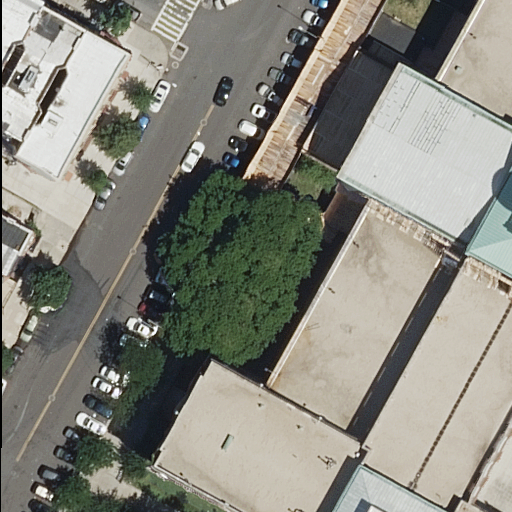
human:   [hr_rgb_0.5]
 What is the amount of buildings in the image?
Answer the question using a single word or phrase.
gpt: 6

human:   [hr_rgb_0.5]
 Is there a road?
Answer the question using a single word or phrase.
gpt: yes

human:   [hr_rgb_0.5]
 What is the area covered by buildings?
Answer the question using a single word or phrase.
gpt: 1043m2

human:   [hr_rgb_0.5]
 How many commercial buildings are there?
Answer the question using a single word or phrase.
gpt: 0

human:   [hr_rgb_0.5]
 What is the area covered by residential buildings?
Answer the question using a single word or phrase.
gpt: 572m2

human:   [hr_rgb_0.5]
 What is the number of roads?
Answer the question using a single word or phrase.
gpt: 2

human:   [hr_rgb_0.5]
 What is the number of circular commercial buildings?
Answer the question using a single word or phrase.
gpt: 0

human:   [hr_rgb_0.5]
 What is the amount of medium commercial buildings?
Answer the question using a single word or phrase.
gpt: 0

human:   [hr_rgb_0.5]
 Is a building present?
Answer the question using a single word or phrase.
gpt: yes

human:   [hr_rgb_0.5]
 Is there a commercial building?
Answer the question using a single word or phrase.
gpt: no

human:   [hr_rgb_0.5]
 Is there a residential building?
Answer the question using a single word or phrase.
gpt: yes

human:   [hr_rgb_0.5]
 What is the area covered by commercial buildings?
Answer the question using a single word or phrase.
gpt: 0m2

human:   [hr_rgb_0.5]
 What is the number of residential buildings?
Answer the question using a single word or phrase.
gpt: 5

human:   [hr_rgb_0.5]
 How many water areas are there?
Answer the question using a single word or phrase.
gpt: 0

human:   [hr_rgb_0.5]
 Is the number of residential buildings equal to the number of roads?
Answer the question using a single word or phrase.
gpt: no

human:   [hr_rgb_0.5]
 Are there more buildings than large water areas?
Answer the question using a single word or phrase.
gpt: yes

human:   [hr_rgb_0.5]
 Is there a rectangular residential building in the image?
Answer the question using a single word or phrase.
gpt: yes

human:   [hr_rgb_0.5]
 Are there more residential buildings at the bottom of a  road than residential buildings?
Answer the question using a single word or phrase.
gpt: no

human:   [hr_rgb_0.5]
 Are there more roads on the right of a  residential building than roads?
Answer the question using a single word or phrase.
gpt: no

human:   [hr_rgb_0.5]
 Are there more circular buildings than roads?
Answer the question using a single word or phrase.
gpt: no

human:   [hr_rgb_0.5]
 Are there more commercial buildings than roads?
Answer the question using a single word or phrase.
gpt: no

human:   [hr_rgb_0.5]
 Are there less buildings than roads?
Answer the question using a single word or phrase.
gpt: no

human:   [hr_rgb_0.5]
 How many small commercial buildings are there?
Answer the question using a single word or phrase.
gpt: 0

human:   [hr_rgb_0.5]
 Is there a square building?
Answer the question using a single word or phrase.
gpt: no

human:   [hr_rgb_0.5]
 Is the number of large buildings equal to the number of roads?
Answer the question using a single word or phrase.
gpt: no

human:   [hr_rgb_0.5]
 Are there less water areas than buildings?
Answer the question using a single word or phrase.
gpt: yes

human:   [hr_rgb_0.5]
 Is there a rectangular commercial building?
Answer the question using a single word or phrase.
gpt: no

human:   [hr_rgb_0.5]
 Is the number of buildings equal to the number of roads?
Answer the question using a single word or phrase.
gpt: no

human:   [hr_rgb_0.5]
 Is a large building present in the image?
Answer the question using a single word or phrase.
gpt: no

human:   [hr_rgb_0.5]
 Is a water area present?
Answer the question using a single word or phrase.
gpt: no

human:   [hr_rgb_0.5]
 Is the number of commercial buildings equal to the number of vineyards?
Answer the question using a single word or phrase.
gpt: yes

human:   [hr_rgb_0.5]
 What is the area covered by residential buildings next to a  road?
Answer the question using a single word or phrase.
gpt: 572m2

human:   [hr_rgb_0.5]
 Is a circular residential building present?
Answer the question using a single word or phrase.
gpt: no

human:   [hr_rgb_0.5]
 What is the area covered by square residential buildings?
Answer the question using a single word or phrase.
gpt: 0m2

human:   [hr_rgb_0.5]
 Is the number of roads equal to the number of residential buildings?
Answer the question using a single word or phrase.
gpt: no

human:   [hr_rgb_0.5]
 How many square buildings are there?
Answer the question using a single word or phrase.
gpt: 0

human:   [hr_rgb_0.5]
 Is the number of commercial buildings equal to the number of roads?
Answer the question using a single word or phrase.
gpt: no

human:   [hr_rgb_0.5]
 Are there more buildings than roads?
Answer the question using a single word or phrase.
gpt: yes

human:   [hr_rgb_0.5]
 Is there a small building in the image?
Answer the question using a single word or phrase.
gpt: yes

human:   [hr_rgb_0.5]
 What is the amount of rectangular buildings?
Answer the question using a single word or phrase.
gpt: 3

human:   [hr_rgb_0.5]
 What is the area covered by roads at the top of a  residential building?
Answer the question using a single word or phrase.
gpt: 0m2

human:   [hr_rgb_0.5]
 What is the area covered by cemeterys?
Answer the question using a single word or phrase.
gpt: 0m2

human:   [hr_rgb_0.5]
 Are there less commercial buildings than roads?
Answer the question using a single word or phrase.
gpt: yes

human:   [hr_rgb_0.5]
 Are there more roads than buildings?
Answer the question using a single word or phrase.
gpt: no

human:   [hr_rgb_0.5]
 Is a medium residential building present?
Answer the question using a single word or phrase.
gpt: yes

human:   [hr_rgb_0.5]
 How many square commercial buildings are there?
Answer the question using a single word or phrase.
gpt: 0

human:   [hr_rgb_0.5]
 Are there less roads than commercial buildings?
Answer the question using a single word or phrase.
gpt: no

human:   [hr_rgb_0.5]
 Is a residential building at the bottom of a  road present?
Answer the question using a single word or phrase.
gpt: yes

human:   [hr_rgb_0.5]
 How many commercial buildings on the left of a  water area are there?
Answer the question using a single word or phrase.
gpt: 0

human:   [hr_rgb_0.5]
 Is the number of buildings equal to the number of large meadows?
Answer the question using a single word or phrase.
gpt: no

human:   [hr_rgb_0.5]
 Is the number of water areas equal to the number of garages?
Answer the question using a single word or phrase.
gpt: yes

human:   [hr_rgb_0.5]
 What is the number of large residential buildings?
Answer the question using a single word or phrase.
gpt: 0

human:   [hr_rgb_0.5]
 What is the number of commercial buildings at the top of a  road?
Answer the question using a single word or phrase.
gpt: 0

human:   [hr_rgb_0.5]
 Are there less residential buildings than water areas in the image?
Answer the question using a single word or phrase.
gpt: no

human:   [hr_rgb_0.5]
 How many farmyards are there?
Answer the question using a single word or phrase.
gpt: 0

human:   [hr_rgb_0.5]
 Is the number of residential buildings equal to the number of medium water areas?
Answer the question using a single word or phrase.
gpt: no

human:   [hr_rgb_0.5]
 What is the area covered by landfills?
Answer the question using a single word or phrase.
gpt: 0m2

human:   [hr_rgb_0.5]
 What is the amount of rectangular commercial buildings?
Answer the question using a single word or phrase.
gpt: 0

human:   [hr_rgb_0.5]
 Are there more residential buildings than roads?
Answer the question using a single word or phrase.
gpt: yes

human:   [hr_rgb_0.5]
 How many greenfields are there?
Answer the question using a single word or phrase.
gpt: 0

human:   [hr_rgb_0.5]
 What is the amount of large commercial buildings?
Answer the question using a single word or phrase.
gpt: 0

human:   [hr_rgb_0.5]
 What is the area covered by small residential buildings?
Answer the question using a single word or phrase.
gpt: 93m2

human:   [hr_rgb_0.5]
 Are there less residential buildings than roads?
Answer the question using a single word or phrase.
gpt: no

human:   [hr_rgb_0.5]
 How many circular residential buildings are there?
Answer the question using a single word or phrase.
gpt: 0